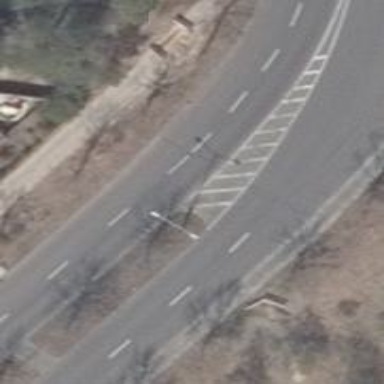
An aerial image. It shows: Tertiary road with asphalt surface.